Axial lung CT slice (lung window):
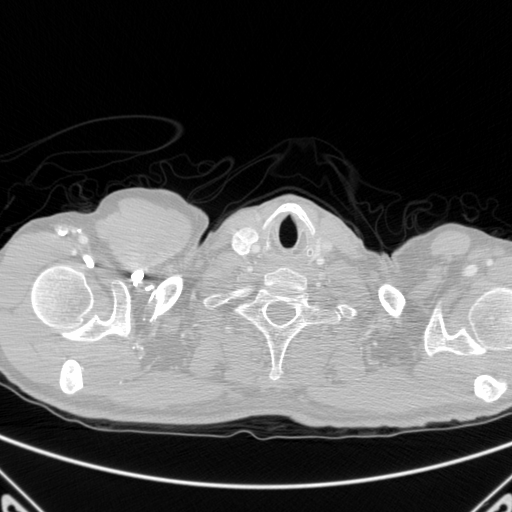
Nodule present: no